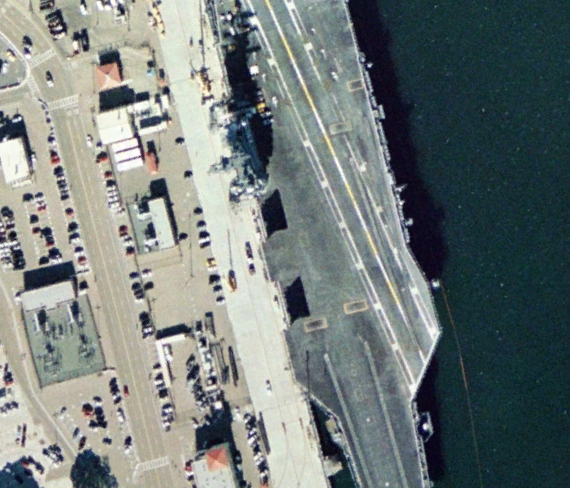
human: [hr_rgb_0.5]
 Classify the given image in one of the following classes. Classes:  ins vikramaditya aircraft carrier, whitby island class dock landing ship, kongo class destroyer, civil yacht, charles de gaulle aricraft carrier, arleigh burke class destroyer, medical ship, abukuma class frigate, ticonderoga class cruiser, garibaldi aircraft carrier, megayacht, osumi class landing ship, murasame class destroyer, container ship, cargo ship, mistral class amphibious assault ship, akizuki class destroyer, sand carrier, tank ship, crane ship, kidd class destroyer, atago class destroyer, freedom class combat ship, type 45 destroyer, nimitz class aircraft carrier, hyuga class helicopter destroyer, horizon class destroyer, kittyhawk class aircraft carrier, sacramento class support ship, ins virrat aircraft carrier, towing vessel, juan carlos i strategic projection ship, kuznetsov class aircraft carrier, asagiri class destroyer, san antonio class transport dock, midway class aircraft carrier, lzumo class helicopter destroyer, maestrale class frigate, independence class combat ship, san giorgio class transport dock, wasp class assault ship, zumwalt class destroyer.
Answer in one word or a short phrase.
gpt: Nimitz class aircraft carrier